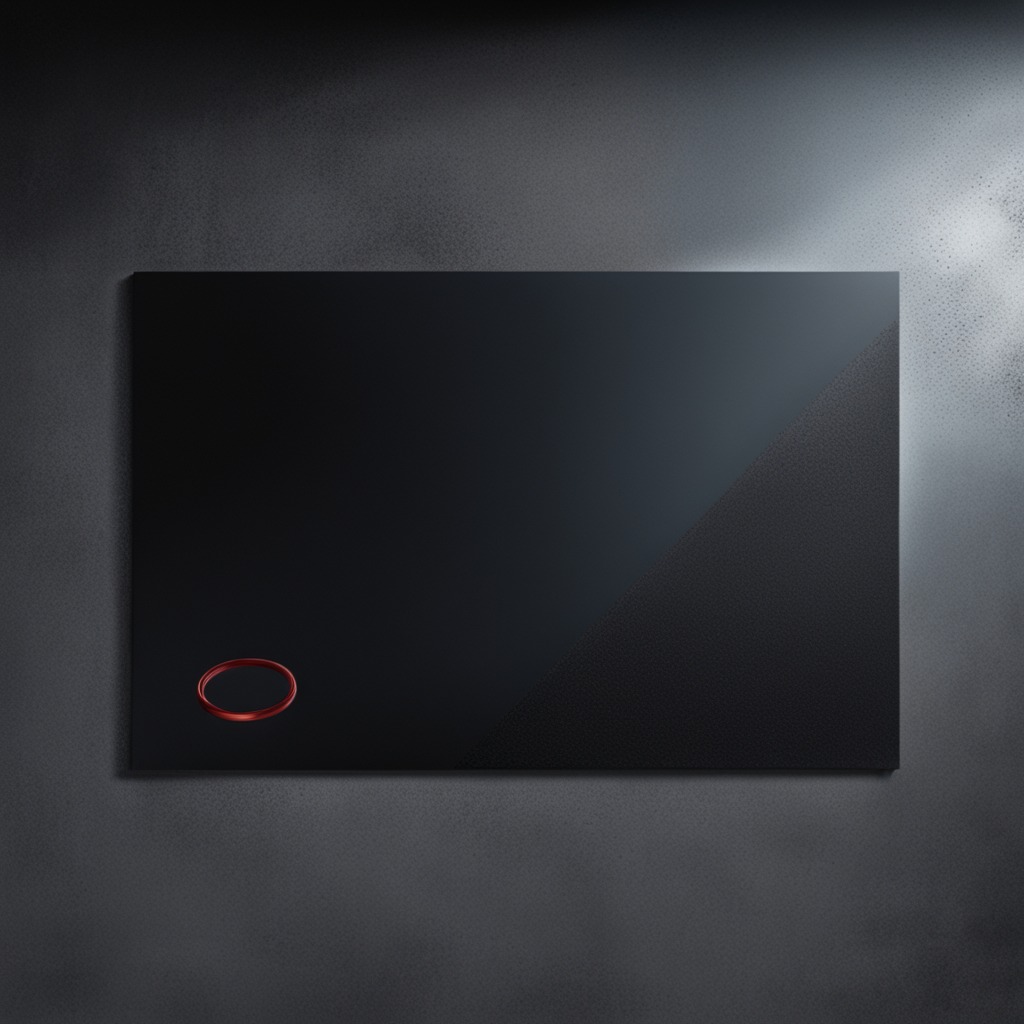
A rubber O-ring is lying on the granite tabletop.